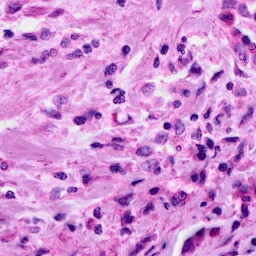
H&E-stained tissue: Cervix